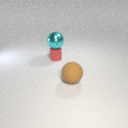
small red rubber cylinder to the left of large brown rubber sphere